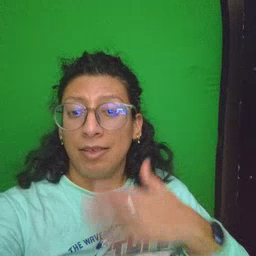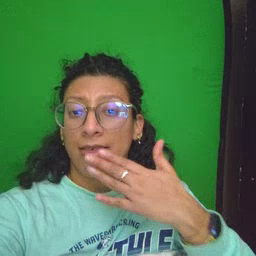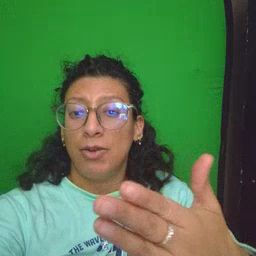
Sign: thankyou